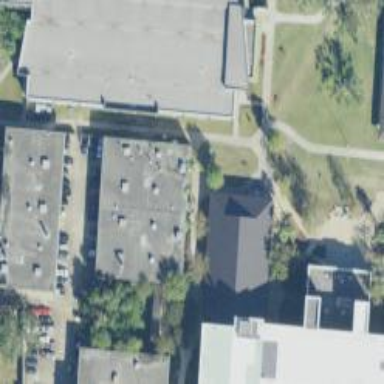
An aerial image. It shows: View of university building.